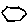
Label: hexagon